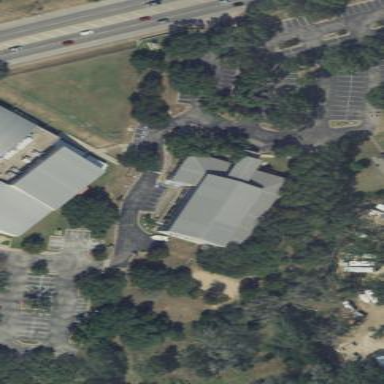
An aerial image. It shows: Building that serves as place of worship.